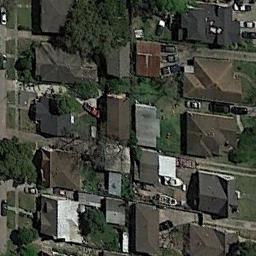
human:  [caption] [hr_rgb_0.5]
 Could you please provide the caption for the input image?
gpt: The houses are many and neatly arranged .

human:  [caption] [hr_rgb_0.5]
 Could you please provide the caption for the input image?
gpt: The dense residential is next to the road and some trees .

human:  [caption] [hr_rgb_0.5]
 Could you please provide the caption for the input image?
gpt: A dense residential area has a lot of greenery and lots of houses .

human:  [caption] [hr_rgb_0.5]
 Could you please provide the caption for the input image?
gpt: In densely populated areas there are many roads and densely arranged houses and trees of varying sizes and shapes as well as large lawns .

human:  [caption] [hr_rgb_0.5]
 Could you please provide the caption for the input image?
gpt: There are brown and black buildings on dense residential area .